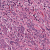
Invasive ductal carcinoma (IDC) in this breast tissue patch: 0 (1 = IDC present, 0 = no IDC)